Question: I have IDEA Ultimate 13.1.3 and it does not show the branch graph in Version control window.

How can I enable it?
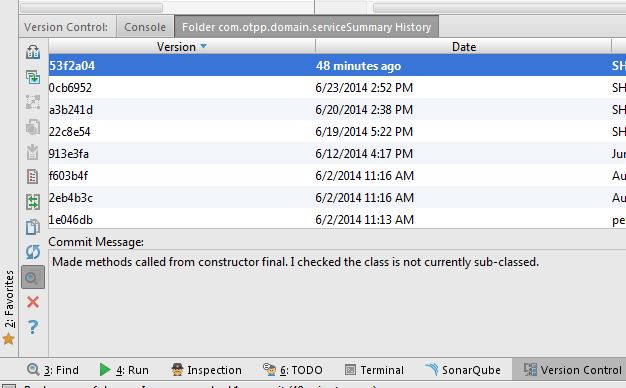
Answer: You can see that in the changes view (ALT+9 on windows)
Menu :
View > Tool Windows > Changes
or
VCS > Show Changes View
Then go to the log tab
you'll see the git changes committed in all the branches of the local and remote repositories.
More info at : <URL>